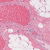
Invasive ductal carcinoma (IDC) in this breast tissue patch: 0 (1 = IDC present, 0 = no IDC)